Interaction volume radius: 5 \u00c5
Interaction volume height: 15 \u00c5
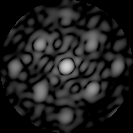
Disorder parameter: 0.3472